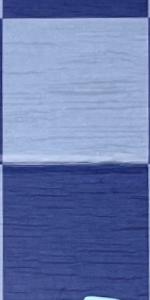
Label: Empty